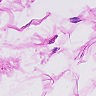
Metastatic tissue present: no